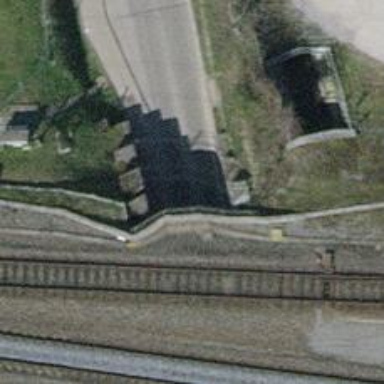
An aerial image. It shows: Residential road with asphalt surface passing through tunnel.